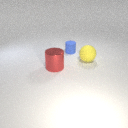
large yellow rubber sphere to the right of large red metal cylinder